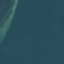
Land use / land cover class: SeaLake